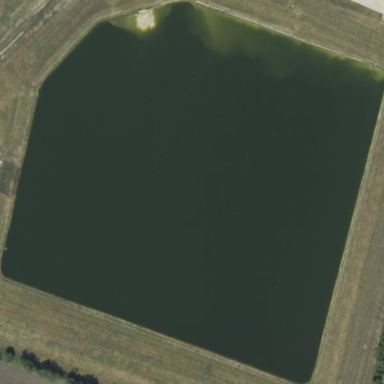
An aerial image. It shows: Basin with water.